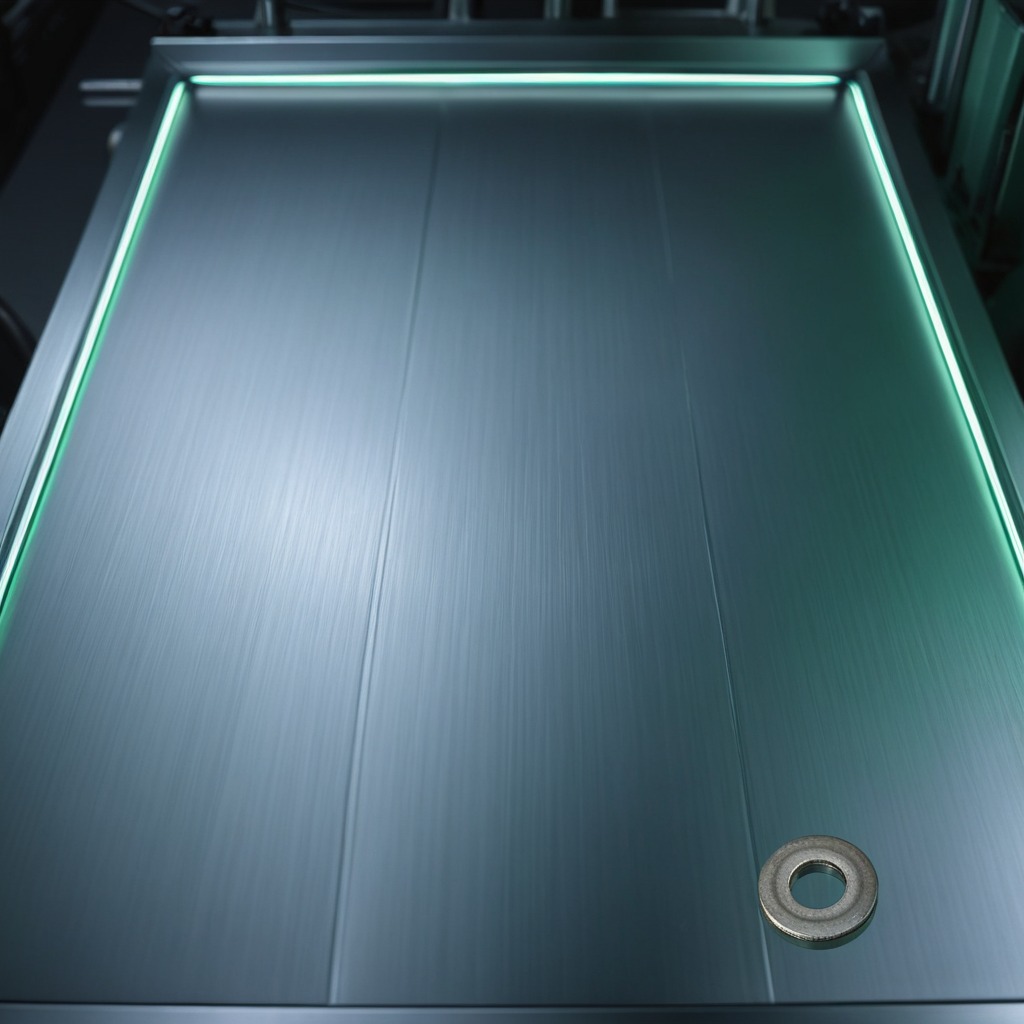
A flat metal washer is lying on the metal table in a machine shop under fluorescent lights.